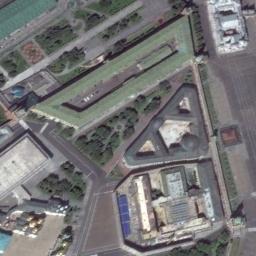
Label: palace